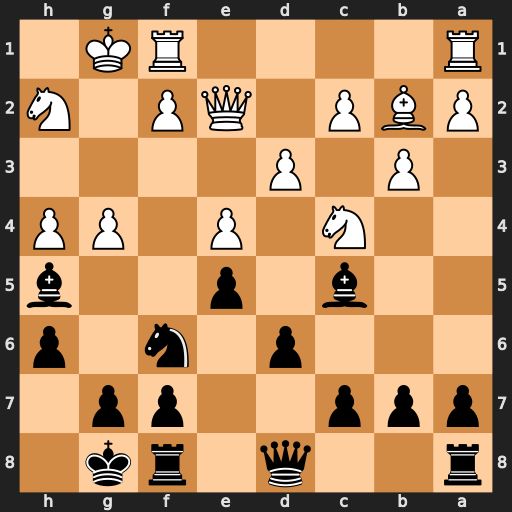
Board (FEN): r2q1rk1/ppp2pp1/3p1n1p/2b1p2b/2N1P1PP/1P1P4/PBP1QP1N/R4RK1
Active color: b
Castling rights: -
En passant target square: -
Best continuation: Nxg4 Nxg4 Qxh4